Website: apple
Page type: address-validator
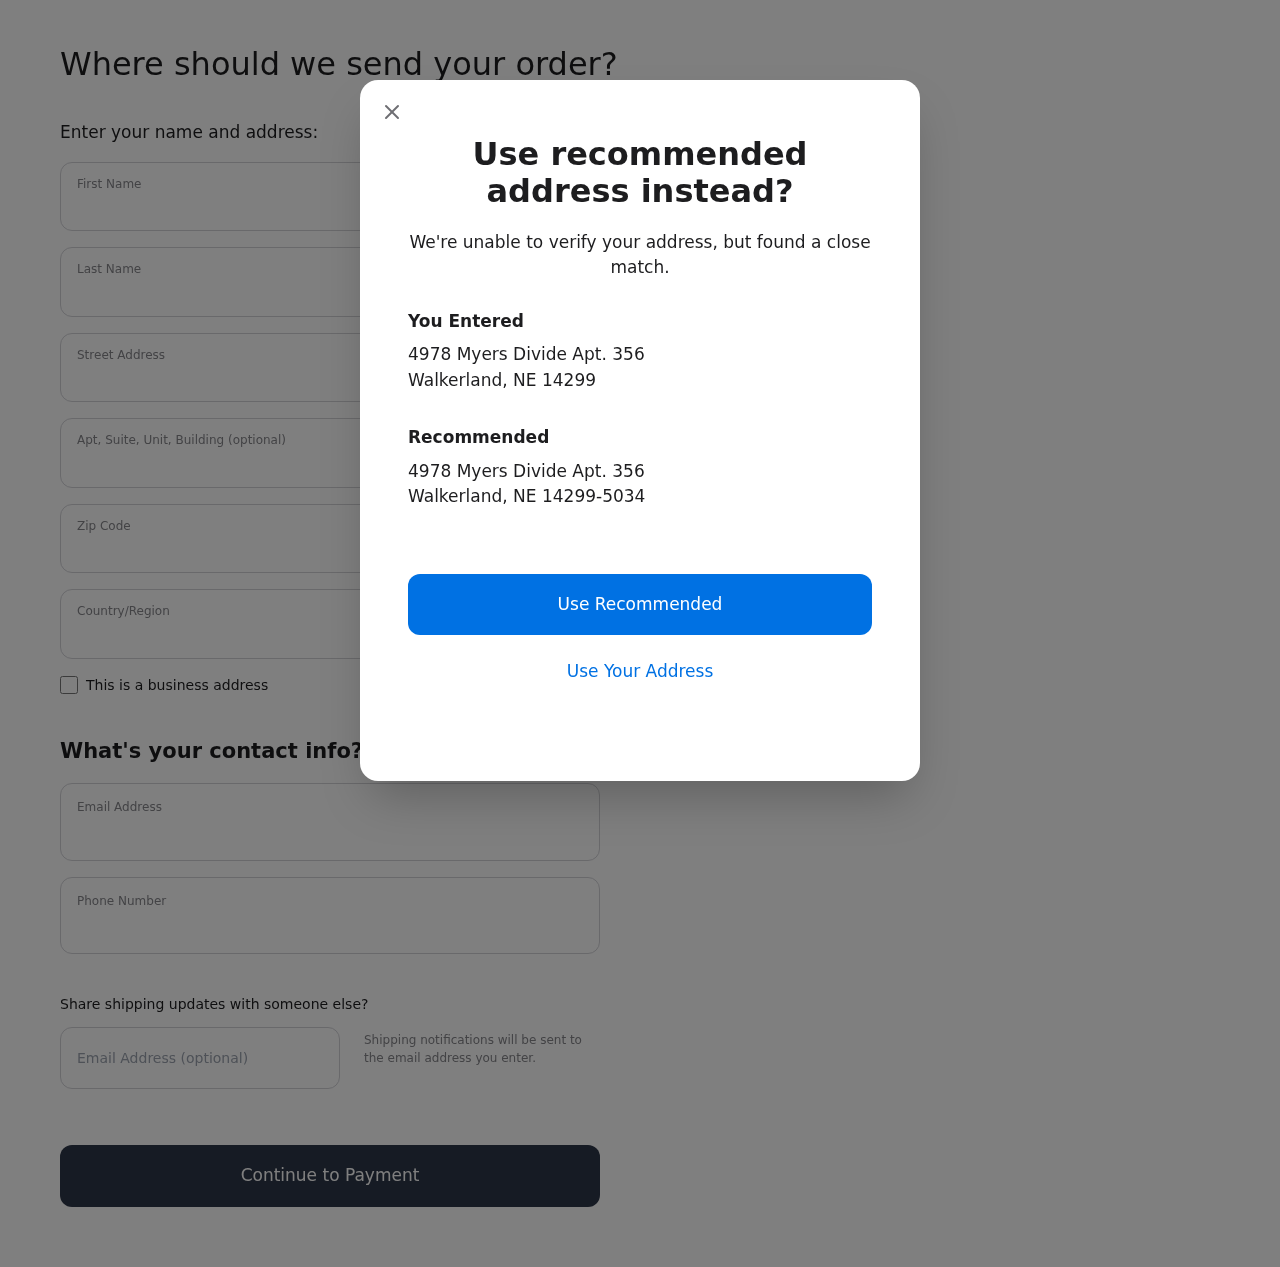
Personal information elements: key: PII_CITY
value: Walkerland
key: PII_COUNTRY
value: United States
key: PII_EMAIL
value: adriana_wheeler@yahoo.com
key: PII_FIRSTNAME
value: Adriana
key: PII_GIFT_EMAIL
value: christie.burgess@hotmail.com
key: PII_LASTNAME
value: Wheeler
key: PII_PHONE
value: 5384971424
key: PII_POSTCODE
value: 14299
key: PII_POSTCODE_FULL
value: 14299-5034
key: PII_STATE_ABBR
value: NE
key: PII_STREET
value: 4978 Myers Divide Apt. 356
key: PII_CITY2
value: Walkerland
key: PII_STATE_ABBR2
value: NE